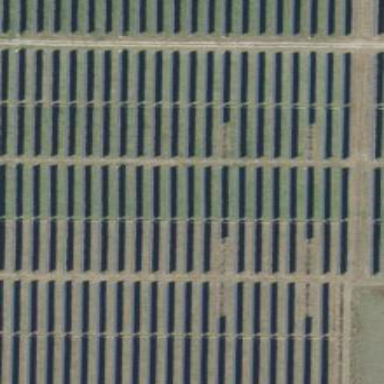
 consisting of solar photovoltaic panels."